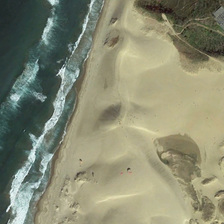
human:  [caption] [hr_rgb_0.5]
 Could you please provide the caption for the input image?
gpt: a large piece of yellow beach is near blue ocean with white waves .

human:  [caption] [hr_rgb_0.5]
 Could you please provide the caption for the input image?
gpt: a large piece of yellow beach is near blue ocean with white waves .

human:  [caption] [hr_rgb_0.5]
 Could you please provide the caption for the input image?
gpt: a large piece of yellow beach is near blue ocean with white waves .

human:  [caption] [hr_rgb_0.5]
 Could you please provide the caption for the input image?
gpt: a large piece of yellow beach is near blue ocean with white waves .

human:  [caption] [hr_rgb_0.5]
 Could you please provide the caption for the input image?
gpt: a large piece of yellow beach is near blue ocean with white waves .